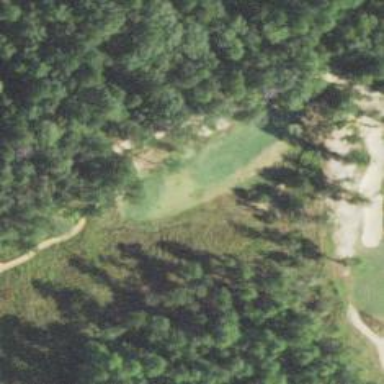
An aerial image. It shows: Golf tee on grassy land.